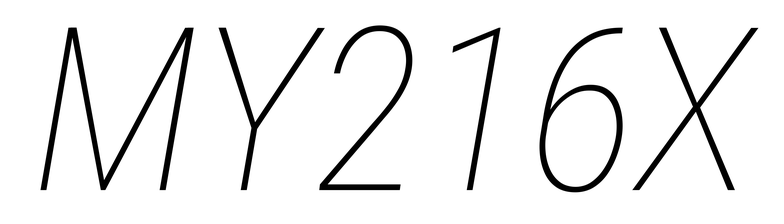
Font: Roboto-Italic_Condensed_Thin_Italic